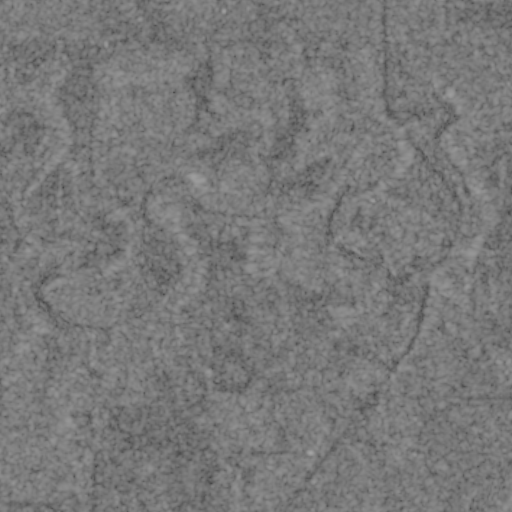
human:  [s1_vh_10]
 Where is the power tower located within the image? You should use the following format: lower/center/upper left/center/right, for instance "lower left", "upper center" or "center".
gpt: The power tower is located in the upper right of the image.
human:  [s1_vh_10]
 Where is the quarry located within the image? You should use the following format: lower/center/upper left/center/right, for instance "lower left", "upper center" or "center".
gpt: There is no quarry in the image.

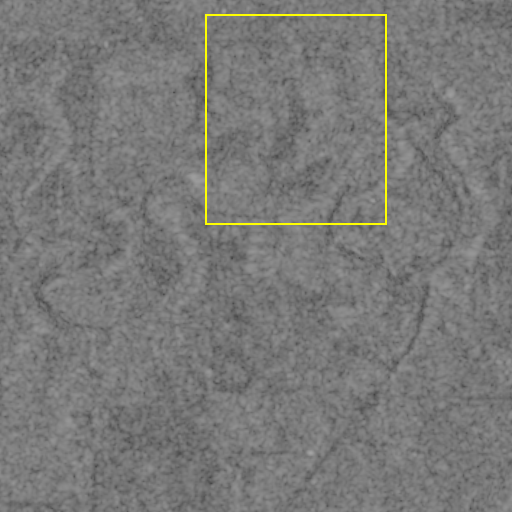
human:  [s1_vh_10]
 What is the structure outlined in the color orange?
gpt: There is no orange outline.
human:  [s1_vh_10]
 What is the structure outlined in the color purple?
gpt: There is no structure outlined in purple.